Interaction volume radius: 5 \u00c5
Interaction volume height: 10 \u00c5
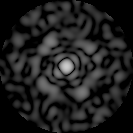
Disorder parameter: 0.8388